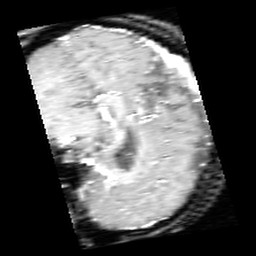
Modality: inplaneT1
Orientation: sagittal
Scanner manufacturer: ge
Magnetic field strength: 3 T
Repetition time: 0.2 s
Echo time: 0.0035 s